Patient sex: F
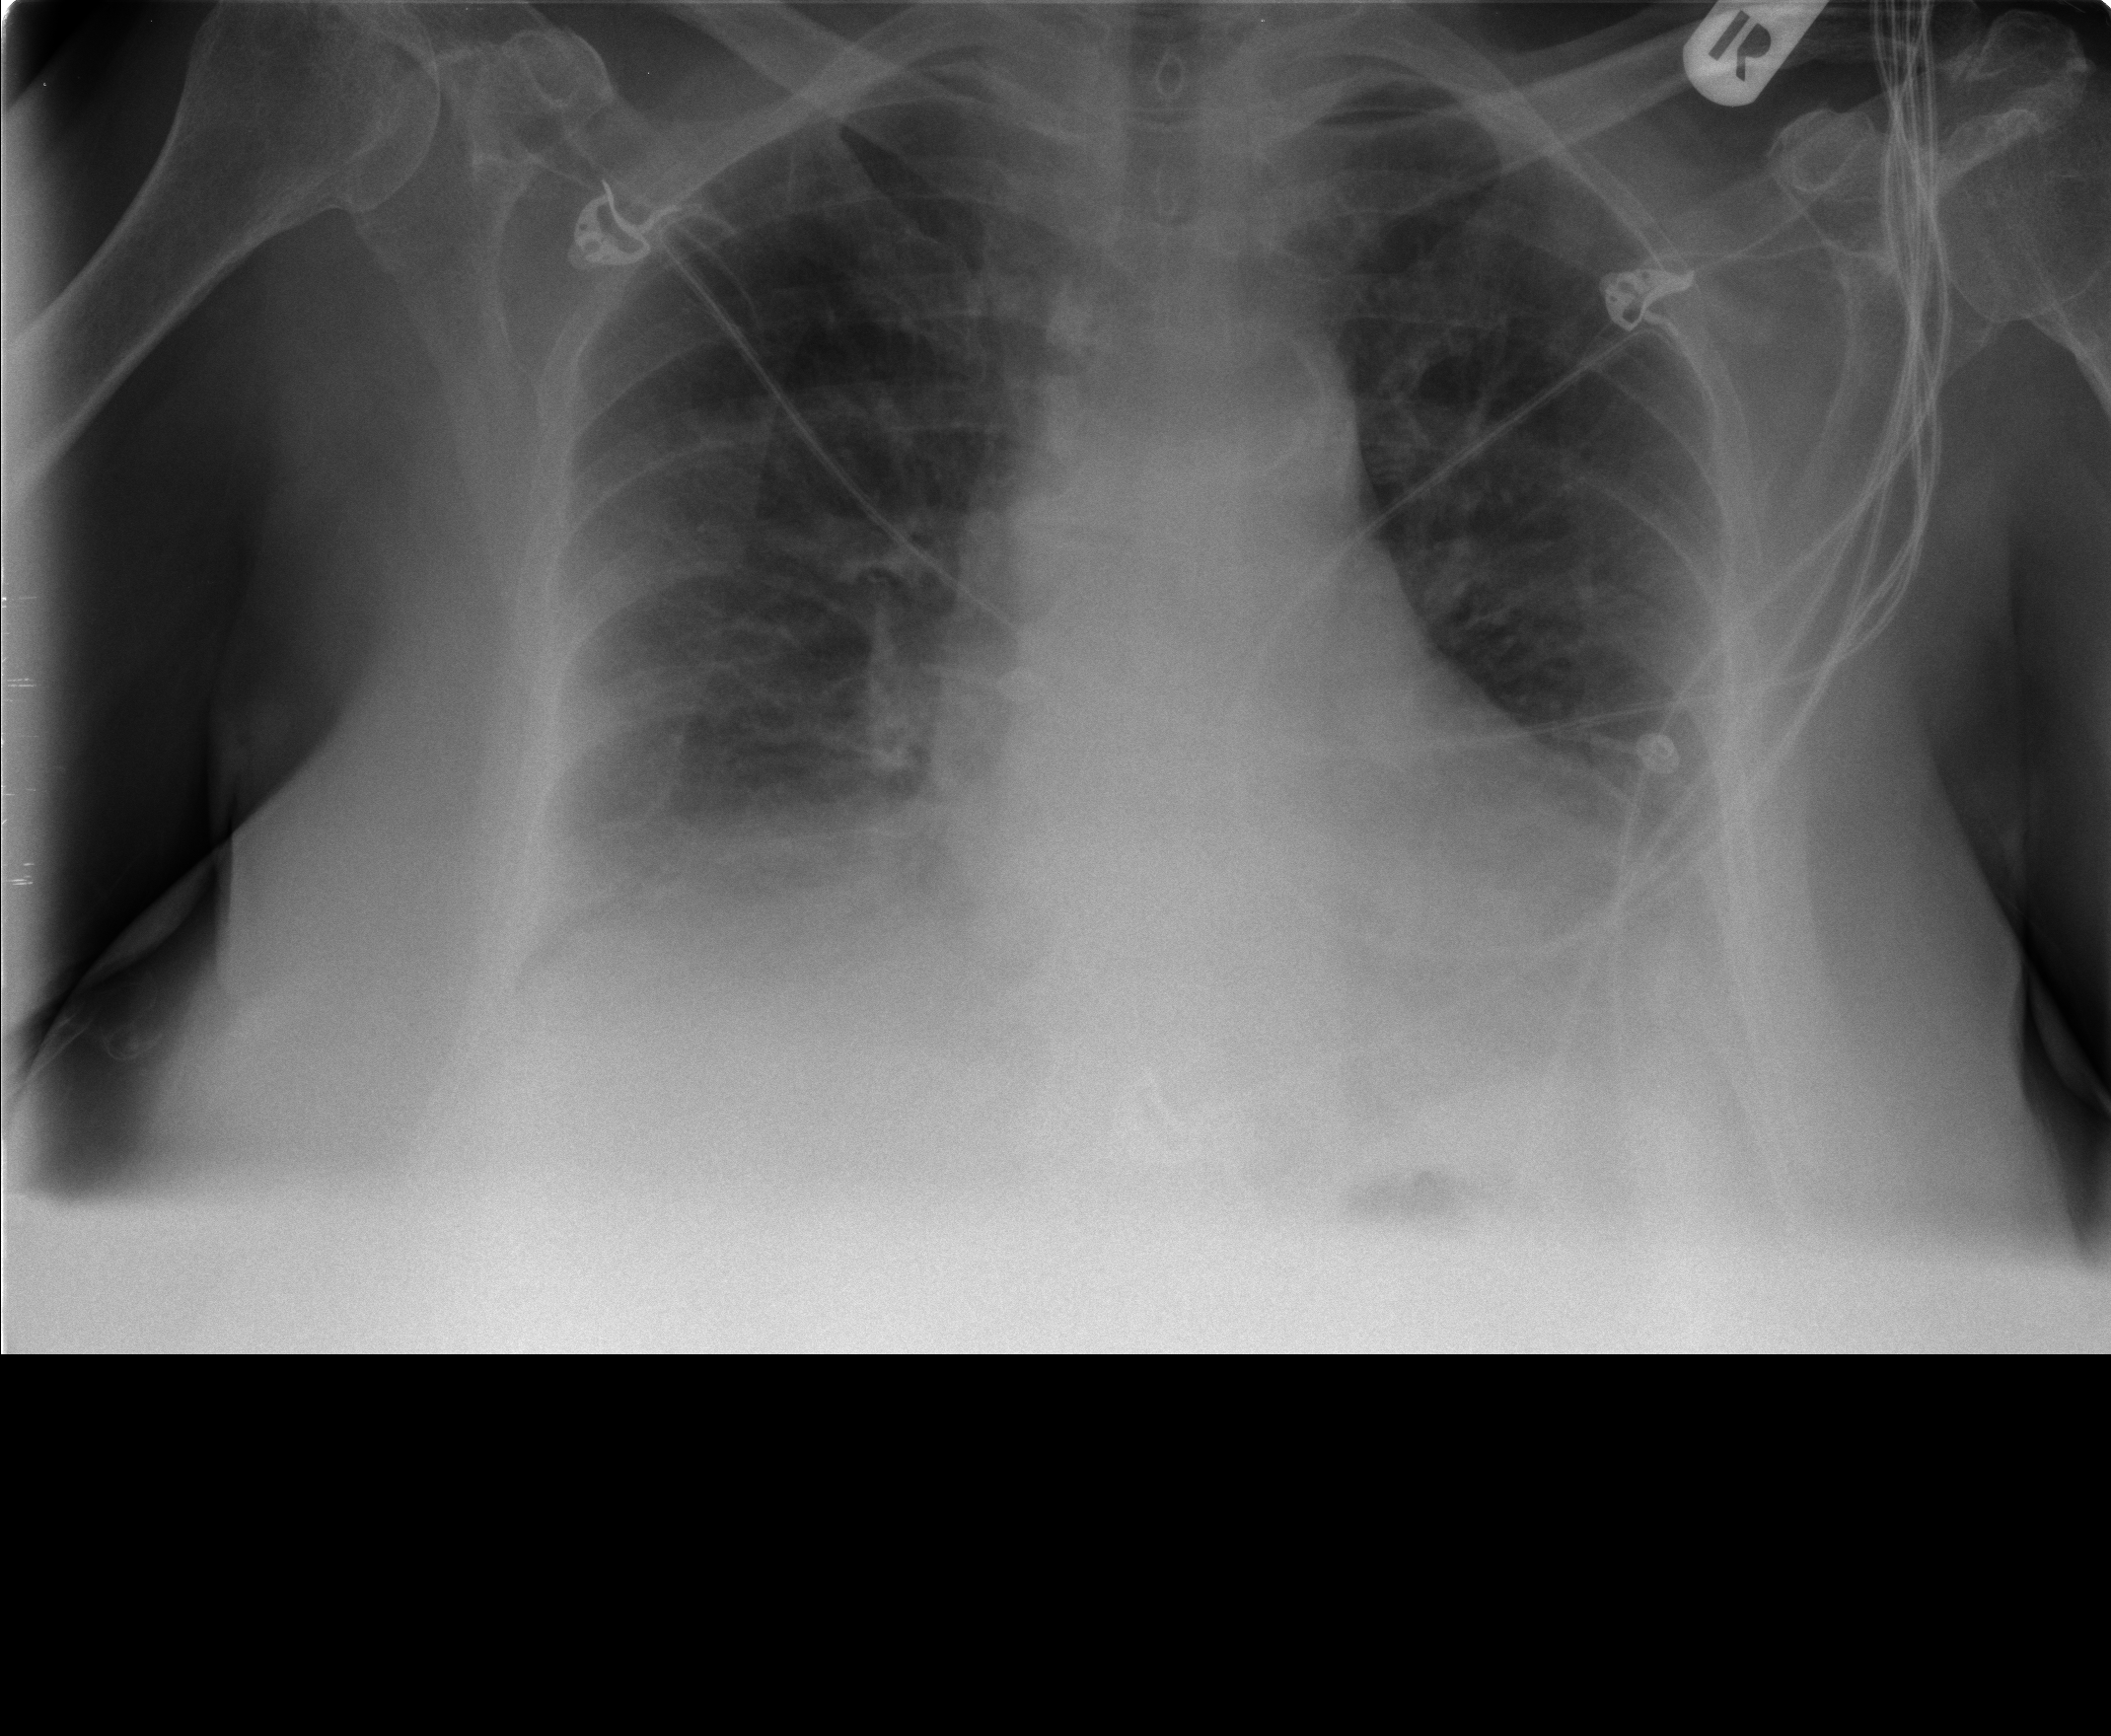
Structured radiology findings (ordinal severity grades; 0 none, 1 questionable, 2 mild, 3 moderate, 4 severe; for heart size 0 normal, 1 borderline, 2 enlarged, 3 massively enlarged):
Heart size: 0
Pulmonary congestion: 1
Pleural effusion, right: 2
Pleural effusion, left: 2
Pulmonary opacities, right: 1
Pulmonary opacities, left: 1
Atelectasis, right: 1
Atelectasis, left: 1